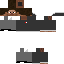
A male human skin with medium skin, wearing brown long hair dressed in a blue hoodie and black pants, featuring a closed mouth.